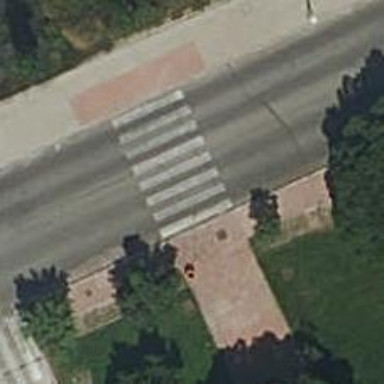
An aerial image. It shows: Uncontrolled crossing on the road.